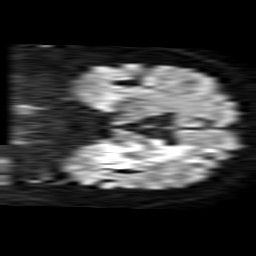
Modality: TRACE
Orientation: coronal
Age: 70
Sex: male
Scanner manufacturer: philips
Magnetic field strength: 1.5 T
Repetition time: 3.542 s
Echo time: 0.09411 s